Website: macys
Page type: payment
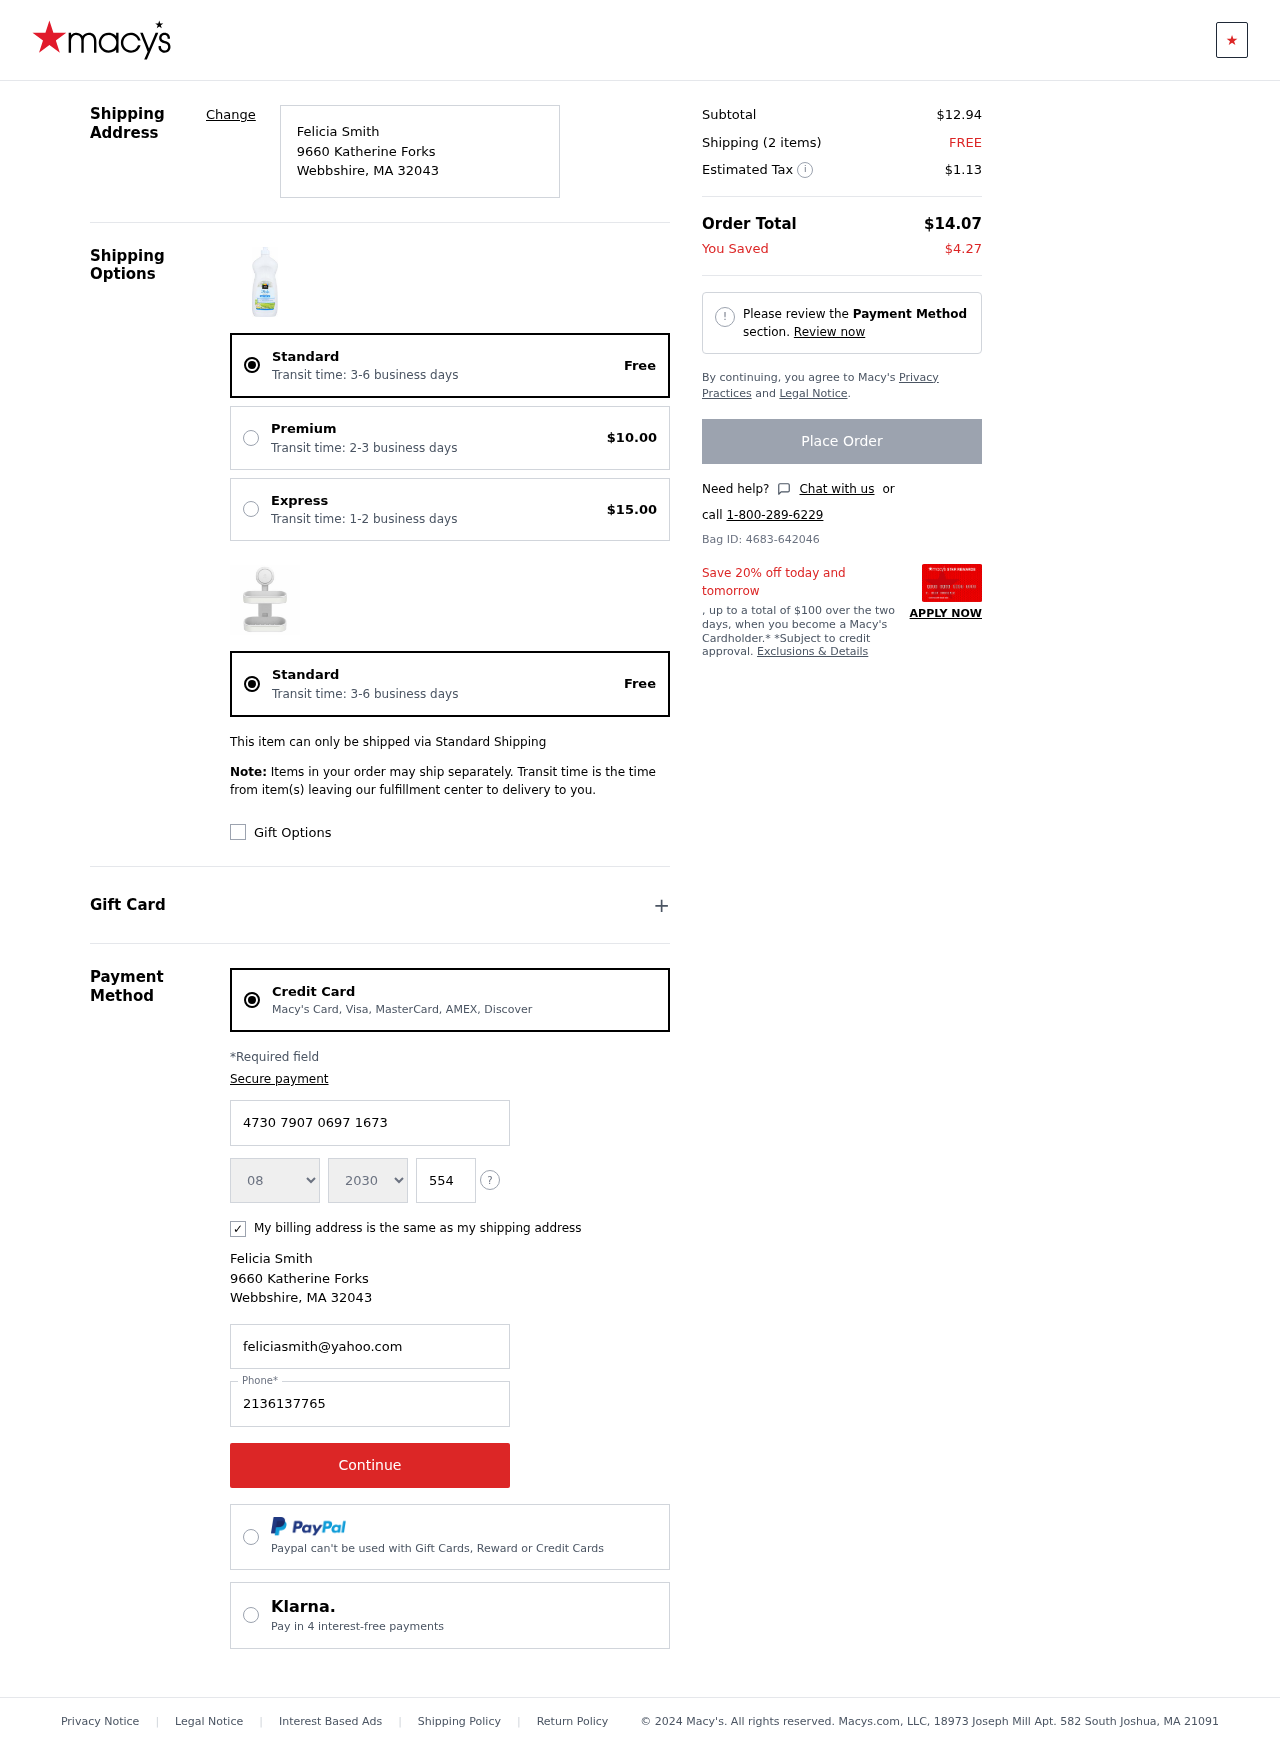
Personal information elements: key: PII_CARD_CVV
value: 554
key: PII_CARD_EXPIRY_MONTH
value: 08
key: PII_CARD_EXPIRY_YEAR
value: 30
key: PII_CARD_NUMBER
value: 4730 7907 0697 1673
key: PII_CITY
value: Webbshire
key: PII_EMAIL
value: feliciasmith@yahoo.com
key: PII_FULLNAME
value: Felicia Smith
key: PII_PHONE
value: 2136137765
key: PII_POSTCODE
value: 32043
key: PII_STATE_ABBR
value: MA
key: PII_STREET
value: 9660 Katherine Forks
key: PII_FULLNAME2
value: Felicia Smith
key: PII_STREET2
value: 9660 Katherine Forks
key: PII_CITY2
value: Webbshire
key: PII_STATE_ABBR2
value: MA
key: PII_POSTCODE2
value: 32043
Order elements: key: ORDER_DELIVERY_DATE
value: Transit time: 3-6 business days
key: ORDER_SHIPPING_STANDARD
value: Free
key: ORDER_SHIPPING_PREMIUM
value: $10.00
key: ORDER_SHIPPING_EXPRESS
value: $15.00
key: ORDER_DELIVERY_DATE2
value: Transit time: 3-6 business days
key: ORDER_SHIPPING_STANDARD2
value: Free
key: ORDER_SUBTOTAL
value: $12.94
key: ORDER_NUM_ITEMS
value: Shipping (2 items)
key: ORDER_SHIPPING_COST
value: FREE
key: ORDER_TAX
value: $1.13
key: ORDER_TOTAL
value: $14.07
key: ORDER_SAVINGS
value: $4.27
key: ORDER_ID
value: Bag ID: 4683-642046